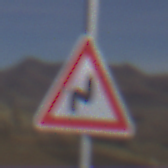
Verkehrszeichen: DoppelkurveRechts
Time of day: Midday
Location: Outdoor (Nature)
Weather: Clear
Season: NotSpecified
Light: Natural